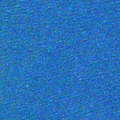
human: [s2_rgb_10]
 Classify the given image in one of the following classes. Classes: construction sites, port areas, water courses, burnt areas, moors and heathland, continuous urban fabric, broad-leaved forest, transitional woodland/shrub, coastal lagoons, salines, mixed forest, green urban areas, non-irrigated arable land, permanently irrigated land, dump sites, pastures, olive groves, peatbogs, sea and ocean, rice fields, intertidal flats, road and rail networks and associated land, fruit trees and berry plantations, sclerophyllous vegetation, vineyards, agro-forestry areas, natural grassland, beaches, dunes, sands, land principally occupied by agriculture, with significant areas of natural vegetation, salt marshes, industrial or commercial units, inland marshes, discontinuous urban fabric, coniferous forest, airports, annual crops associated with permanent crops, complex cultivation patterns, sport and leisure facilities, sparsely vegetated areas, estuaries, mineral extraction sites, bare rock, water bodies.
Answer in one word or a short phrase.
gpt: sea and ocean